Question: This is a snake game. How many steps do you need to take from the current state to eat two foods one after another (regardless of the order of the two foods)? At the same time, pay attention to avoid obstacles
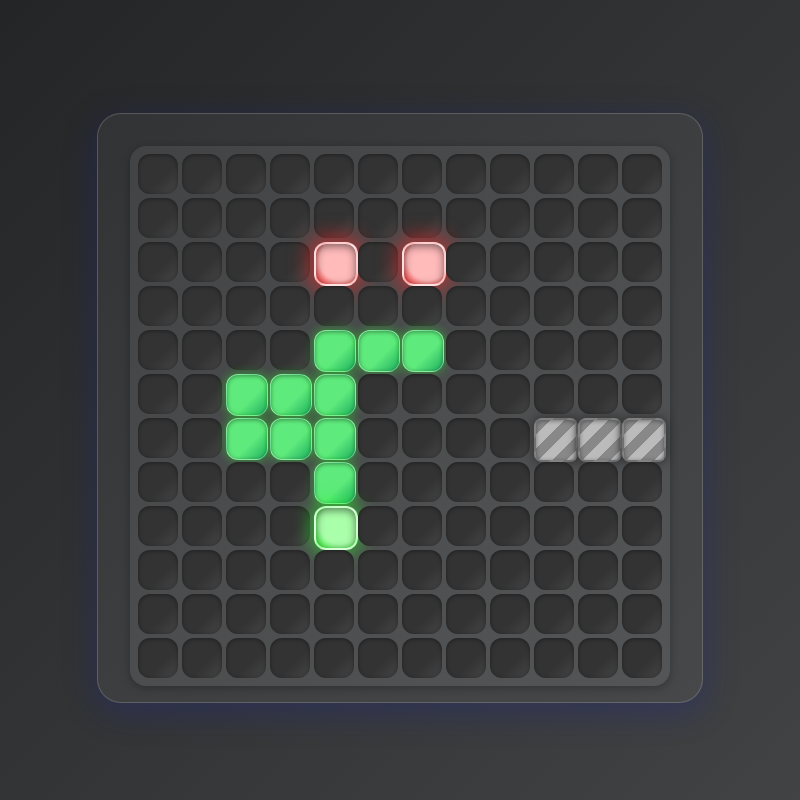
Answer: 10